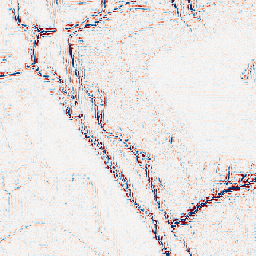
Category: wavelet
Decomposition family: wavelet_dwt
Decomposition parameters: wavelet: db2
level: 2
Upsampling method: area
Upsampling parameters: scale: 8
Upsampling scale: 8